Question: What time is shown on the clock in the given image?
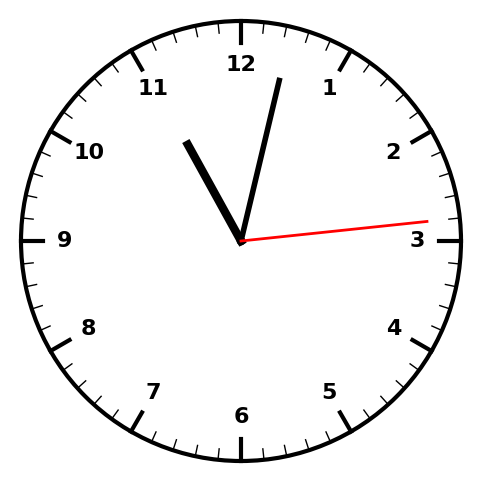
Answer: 11:02:14